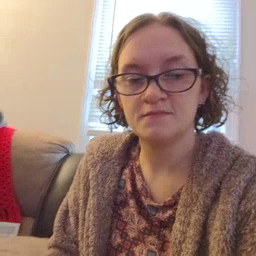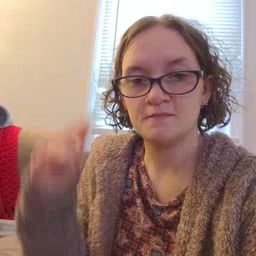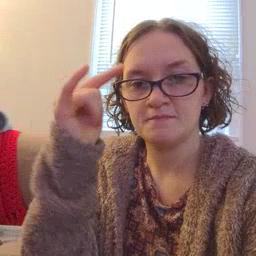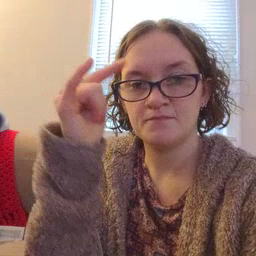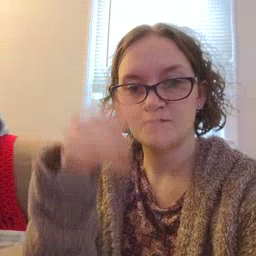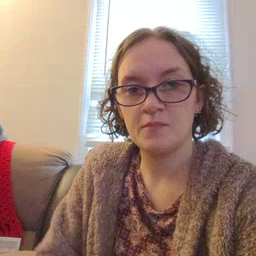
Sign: airplane